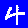
Digit: 4